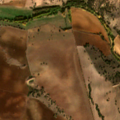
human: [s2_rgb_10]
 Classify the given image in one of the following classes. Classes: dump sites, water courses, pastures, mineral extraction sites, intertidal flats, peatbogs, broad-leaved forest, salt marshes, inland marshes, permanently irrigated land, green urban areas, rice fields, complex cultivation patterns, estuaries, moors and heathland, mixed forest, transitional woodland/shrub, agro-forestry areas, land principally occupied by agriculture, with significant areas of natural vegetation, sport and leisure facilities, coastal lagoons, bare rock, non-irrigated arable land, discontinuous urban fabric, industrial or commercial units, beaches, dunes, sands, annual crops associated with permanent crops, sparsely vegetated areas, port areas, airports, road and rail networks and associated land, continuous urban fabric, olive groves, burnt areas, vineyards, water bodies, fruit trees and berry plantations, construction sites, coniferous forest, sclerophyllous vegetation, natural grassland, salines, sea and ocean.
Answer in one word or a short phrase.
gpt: non-irrigated arable land, pastures, agro-forestry areas